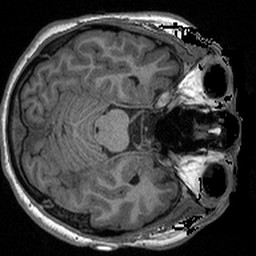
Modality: T1w
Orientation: axial
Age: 18
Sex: female